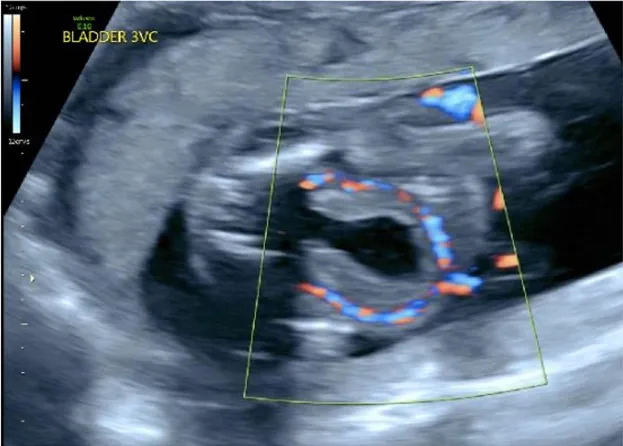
Keyhole sign on prenatal ultrasonography.
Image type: radiology (ultrasound)